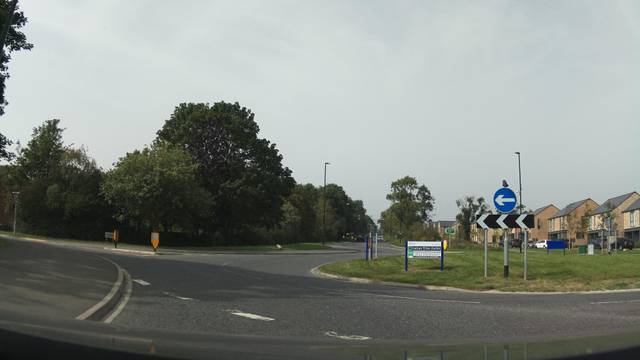
Region: United Kingdom
Coordinates: 54.007, -1.57